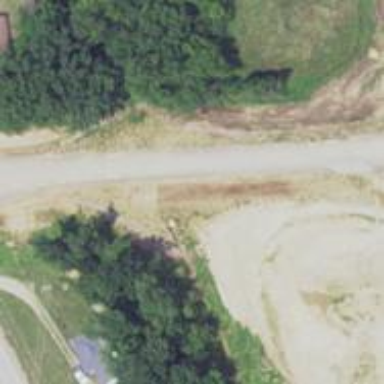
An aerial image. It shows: Culvert tunnel.